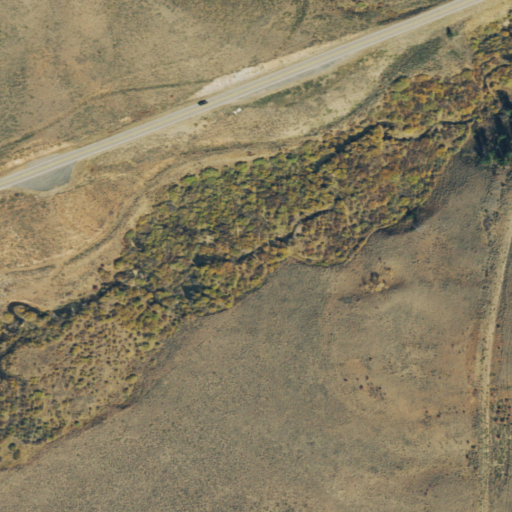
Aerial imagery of valley in Colorado named Kings Canyon containing shrub, woody wetlands, grassland, open development, and low intensity development